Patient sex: M
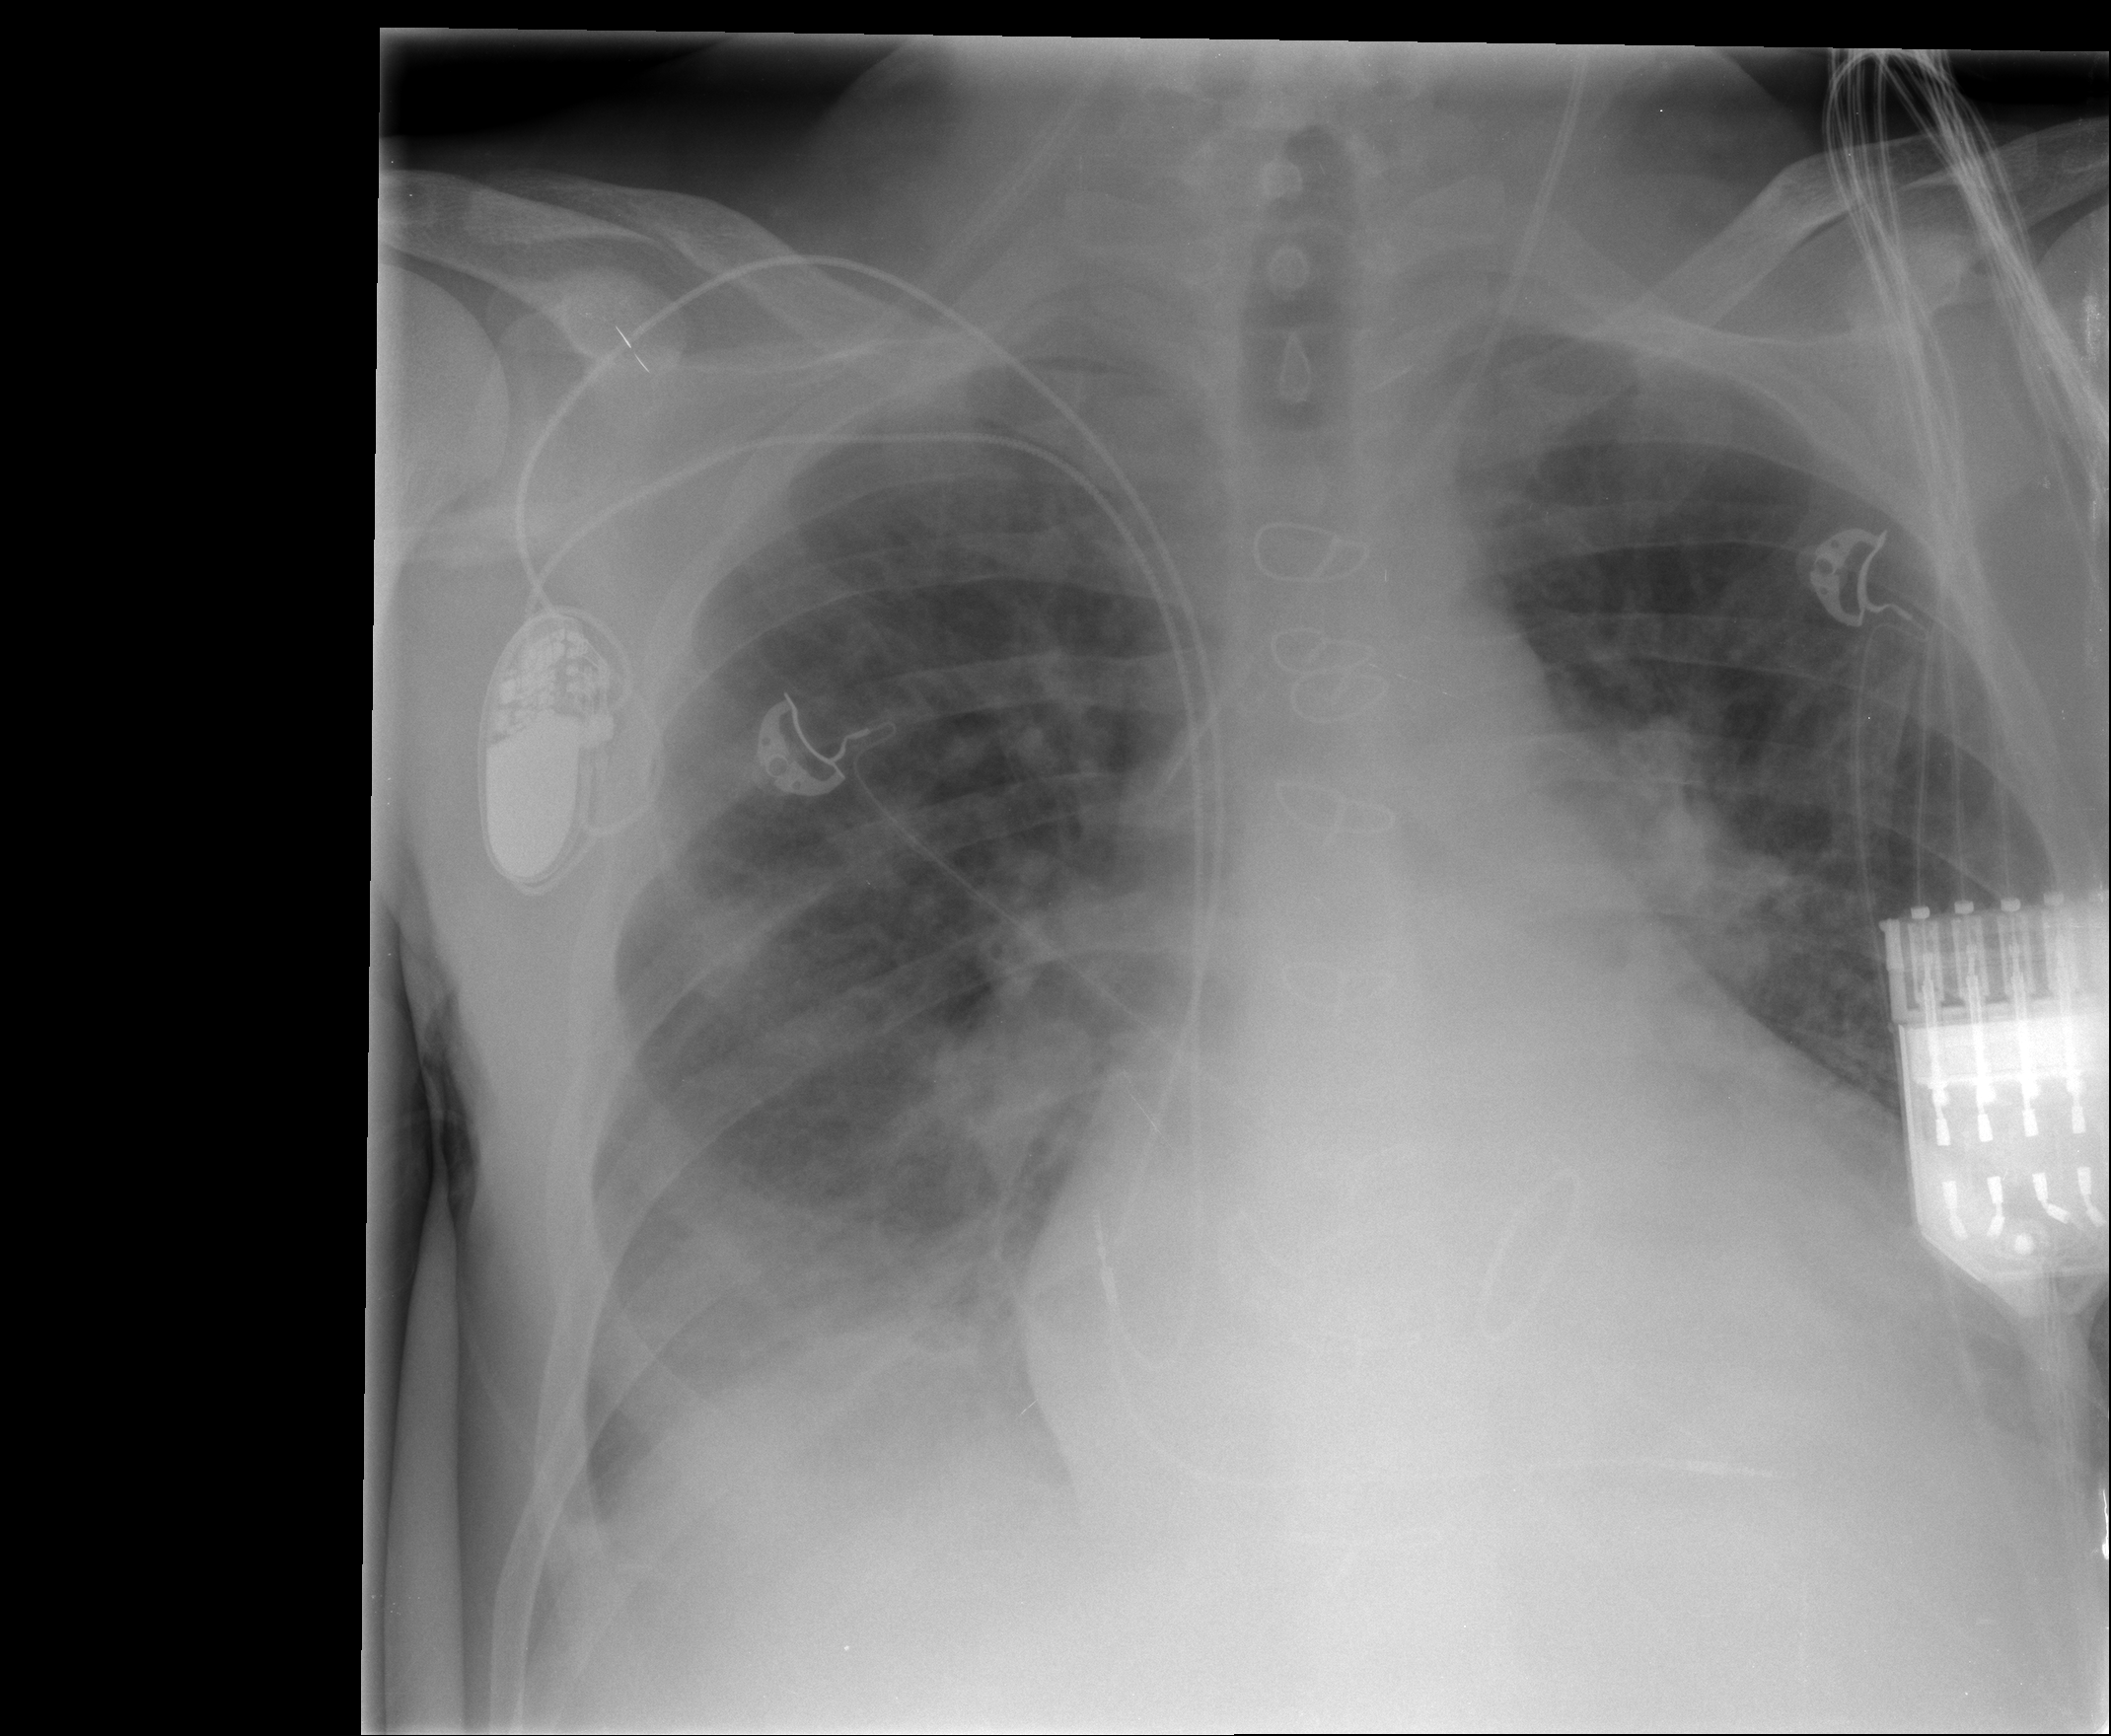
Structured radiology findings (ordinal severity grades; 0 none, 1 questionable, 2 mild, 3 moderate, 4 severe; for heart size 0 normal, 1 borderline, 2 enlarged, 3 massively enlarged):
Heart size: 2
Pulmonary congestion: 2
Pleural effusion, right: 1
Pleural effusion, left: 0
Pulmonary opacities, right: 2
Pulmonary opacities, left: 0
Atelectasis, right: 2
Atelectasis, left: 0